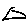
Label: triangle